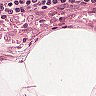
Metastatic tissue present: no